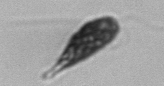
Label: Euglena